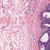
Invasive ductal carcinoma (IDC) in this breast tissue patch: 0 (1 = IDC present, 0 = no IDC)